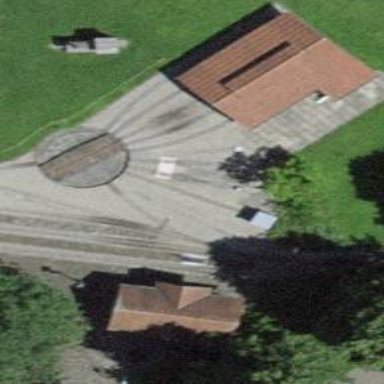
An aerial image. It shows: Miniature railway.